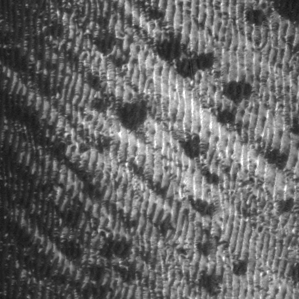
Label: frost